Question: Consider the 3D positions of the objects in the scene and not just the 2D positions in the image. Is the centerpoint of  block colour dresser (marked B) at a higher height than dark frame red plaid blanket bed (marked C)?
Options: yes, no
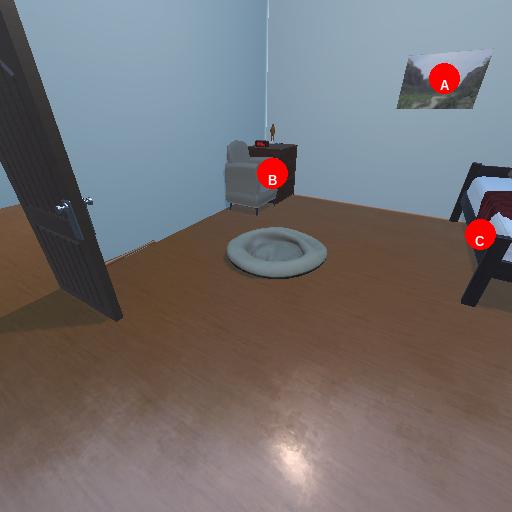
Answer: yes